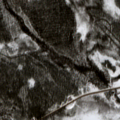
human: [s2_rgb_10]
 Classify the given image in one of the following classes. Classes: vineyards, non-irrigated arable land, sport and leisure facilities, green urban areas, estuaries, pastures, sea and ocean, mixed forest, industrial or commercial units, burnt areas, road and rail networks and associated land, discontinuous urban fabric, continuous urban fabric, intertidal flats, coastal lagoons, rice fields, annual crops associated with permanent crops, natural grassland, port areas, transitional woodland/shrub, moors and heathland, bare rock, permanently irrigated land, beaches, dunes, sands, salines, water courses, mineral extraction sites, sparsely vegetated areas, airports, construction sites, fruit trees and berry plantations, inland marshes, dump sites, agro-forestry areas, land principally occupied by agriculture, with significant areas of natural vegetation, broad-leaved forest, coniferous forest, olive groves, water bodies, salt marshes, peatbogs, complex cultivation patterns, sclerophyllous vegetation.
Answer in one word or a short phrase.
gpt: land principally occupied by agriculture, with significant areas of natural vegetation, coniferous forest, mixed forest, transitional woodland/shrub